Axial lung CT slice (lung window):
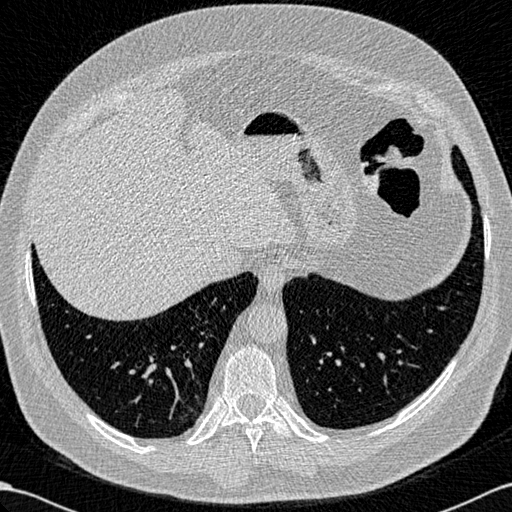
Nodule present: no